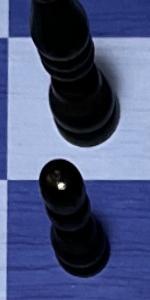
Label: Pawn_Black